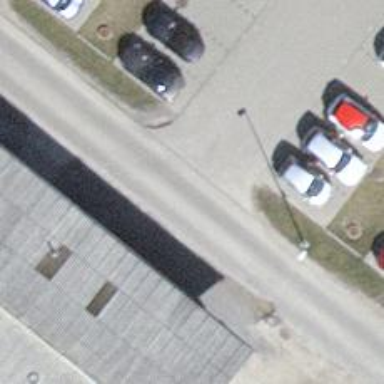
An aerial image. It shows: Asphalt parking aisle along service road.